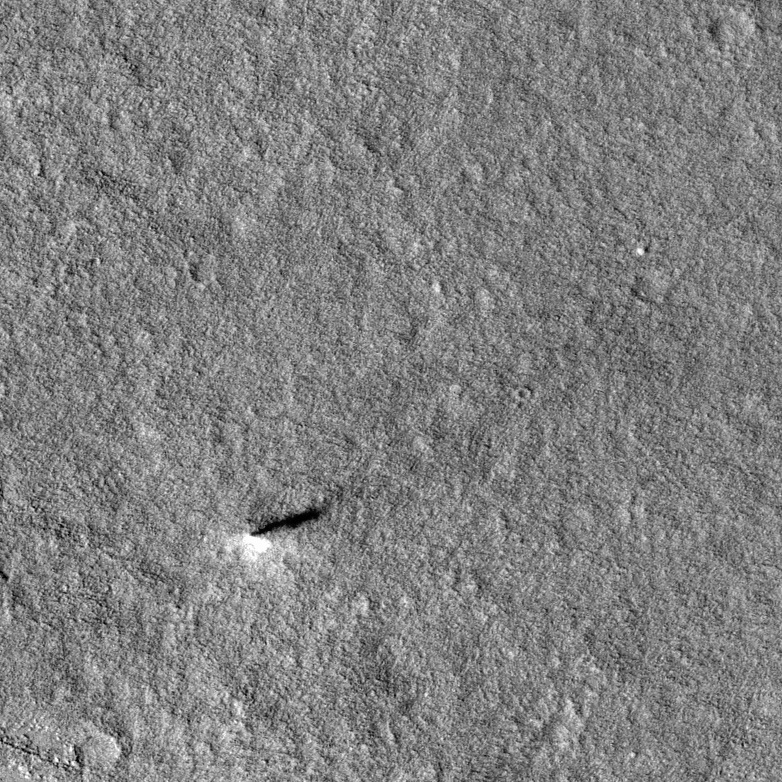
Label: dustdevil